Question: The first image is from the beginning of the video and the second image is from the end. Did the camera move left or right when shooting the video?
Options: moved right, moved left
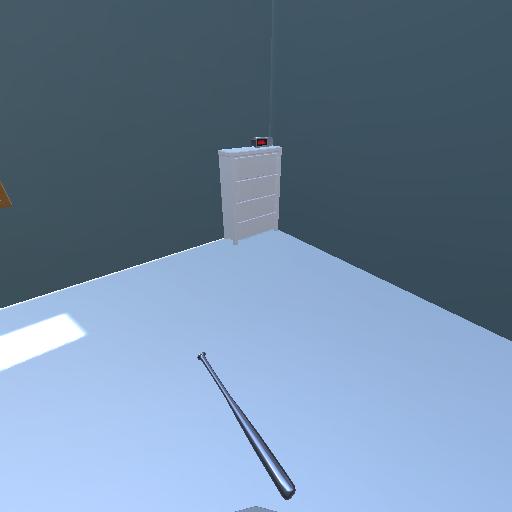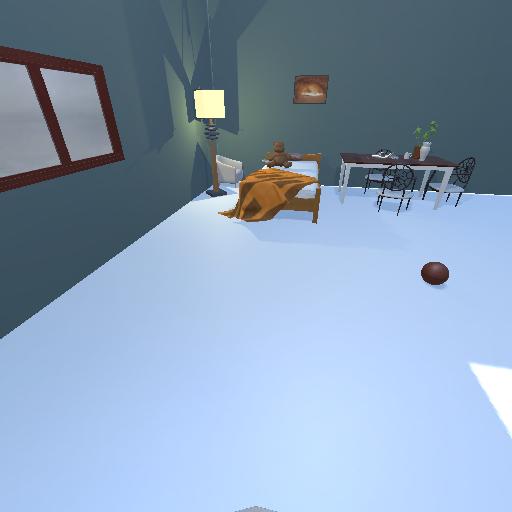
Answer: moved right